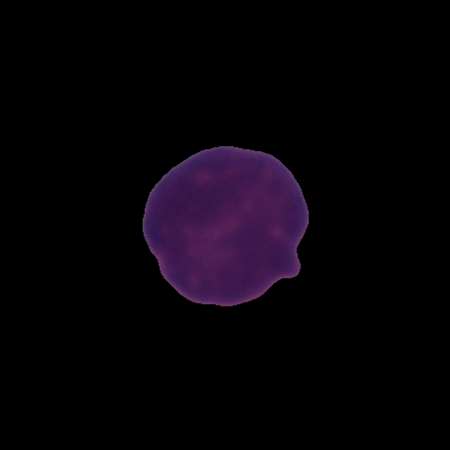
Label: healthy